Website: lowes
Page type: cart
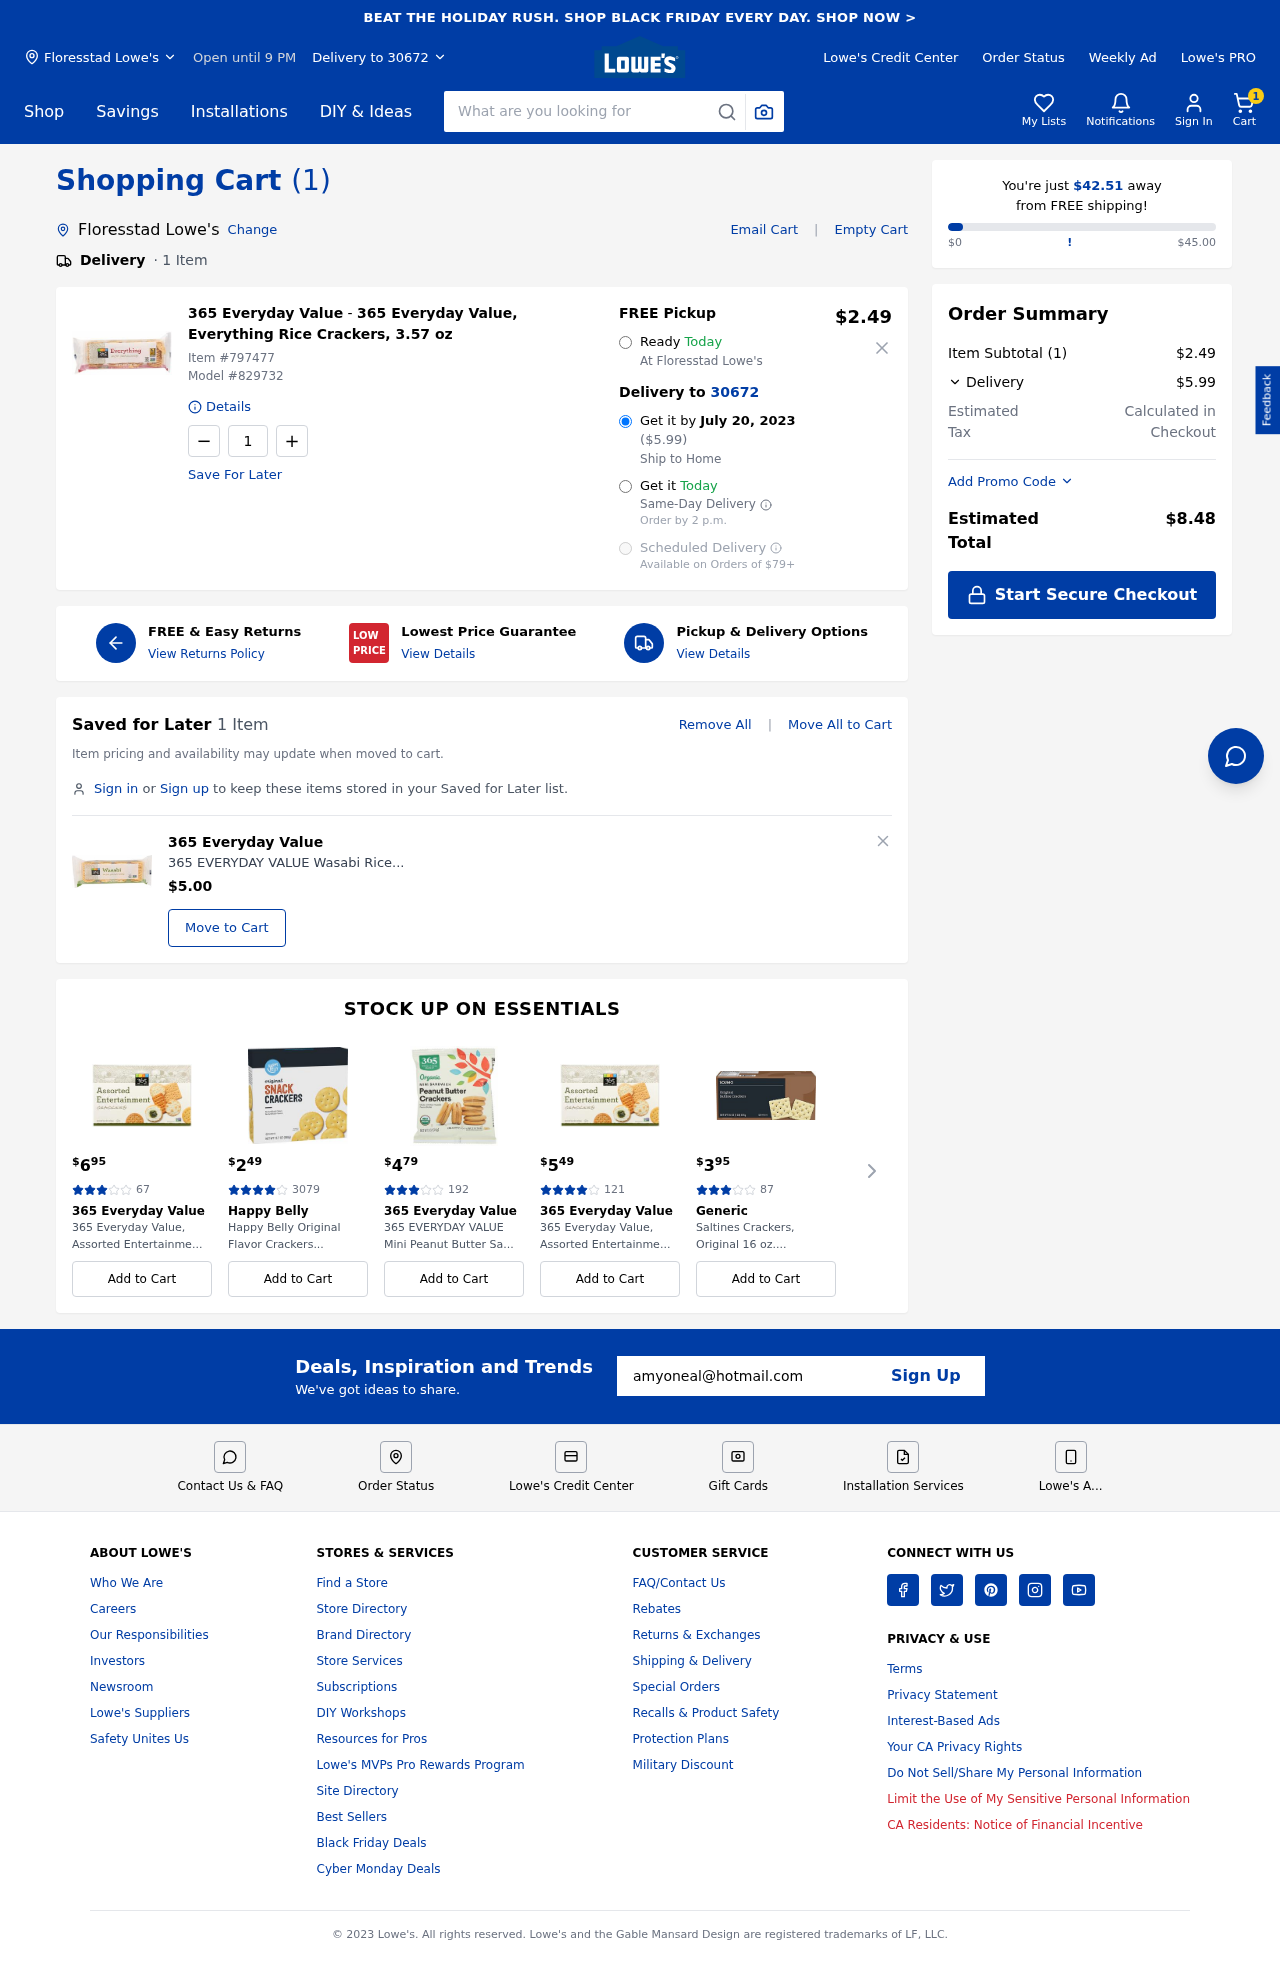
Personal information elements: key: PII_CITY
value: Floresstad Lowe's
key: PII_EMAIL
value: amyoneal@hotmail.com
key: PII_POSTCODE
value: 30672
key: PII_CITY2
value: Floresstad Lowe's
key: PII_CITY3
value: Floresstad
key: PII_POSTCODE2
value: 30672
Product elements: key: PRODUCT1_BRAND
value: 365 Everyday Value
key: PRODUCT1_NAME
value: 365 Everyday Value, Everything Rice Crackers, 3.57 oz
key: PRODUCT1_PRICE
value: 2.49
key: PRODUCT1_QUANTITY
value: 1
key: PRODUCT2_BRAND
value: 365 Everyday Value
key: PRODUCT2_NAME
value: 365 EVERYDAY VALUE Wasabi Rice Crackers, 3.57 OZ
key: PRODUCT2_PRICE
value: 5
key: PRODUCT1_ITEM_NUMBER
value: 797477
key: PRODUCT1_MODEL_NUMBER
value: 829732
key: PRODUCT3_PRICE
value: $695
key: PRODUCT3_NUM_RATINGS
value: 67
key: PRODUCT3_BRAND
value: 365 Everyday Value
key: PRODUCT3_NAME
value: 365 Everyday Value, Assorted Entertainme...
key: PRODUCT4_PRICE
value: $249
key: PRODUCT4_NUM_RATINGS
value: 3079
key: PRODUCT4_BRAND
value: Happy Belly
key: PRODUCT4_NAME
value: Happy Belly Original Flavor Crackers...
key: PRODUCT5_PRICE
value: $479
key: PRODUCT5_NUM_RATINGS
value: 192
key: PRODUCT5_BRAND
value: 365 Everyday Value
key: PRODUCT5_NAME
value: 365 EVERYDAY VALUE Mini Peanut Butter Sa...
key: PRODUCT6_PRICE
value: $549
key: PRODUCT6_NUM_RATINGS
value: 121
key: PRODUCT6_BRAND
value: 365 Everyday Value
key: PRODUCT6_NAME
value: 365 Everyday Value, Assorted Entertainme...
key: PRODUCT7_PRICE
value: $395
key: PRODUCT7_NUM_RATINGS
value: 87
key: PRODUCT7_BRAND
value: Generic
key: PRODUCT7_NAME
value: Saltines Crackers, Original 16 oz....
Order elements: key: ORDER_NUM_ITEMS
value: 1
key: ORDER_DELIVERY_DATE
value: July 20, 2023
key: ORDER_SHIPPING_COST2
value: $5.99
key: ORDER_SHIPPING_AWAY
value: $42.51
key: ORDER_SUBTOTAL
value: $2.49
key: ORDER_SHIPPING_COST
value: $5.99
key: ORDER_TOTAL
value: $8.48
Search elements: key: HEADER_SEARCH
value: What are you looking for
Other elements: key: SAVED_NUM_ITEMS
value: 1 Item